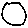
Label: circle